二年级 · 度量几何学
下图中有几个角？（）

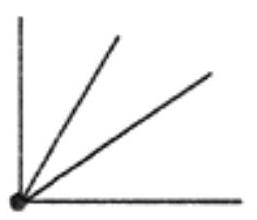
A. 3 个
B. 4 个
C. 5 个
D. 6 个
答案: D